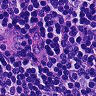
Metastatic tissue present: no